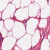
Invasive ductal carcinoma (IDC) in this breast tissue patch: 0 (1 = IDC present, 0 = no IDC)